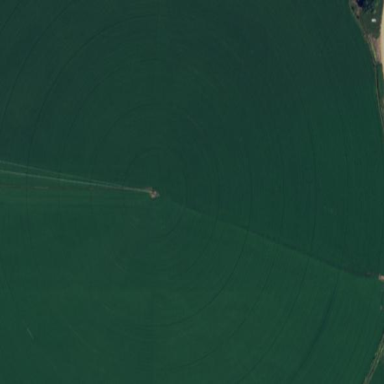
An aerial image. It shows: Farmland with pivot irrigation system.